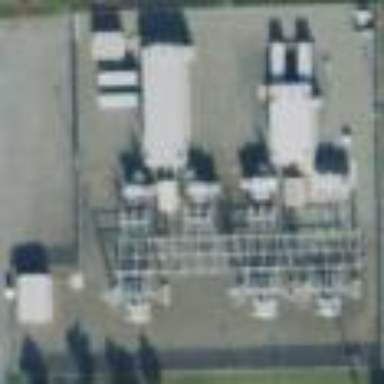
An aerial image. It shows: Industrial power substation surrounded by fence.